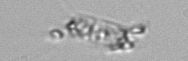
Label: Chaetoceros_didymus_TAG_external_flagellate